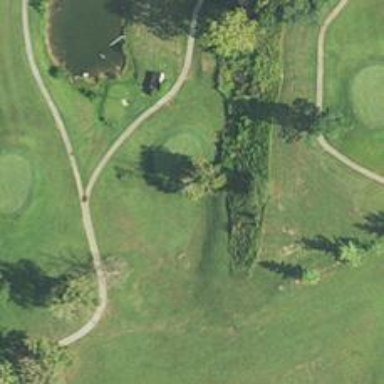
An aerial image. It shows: Golf hole.